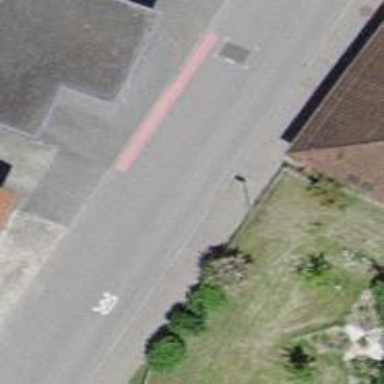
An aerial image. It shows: Asphalt road in residential area.